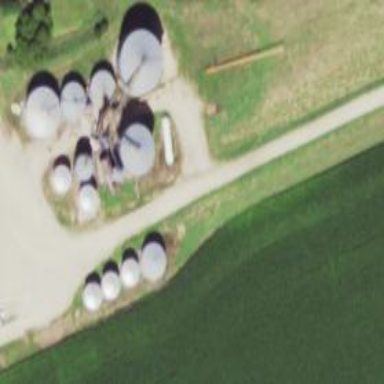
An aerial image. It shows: Silo.